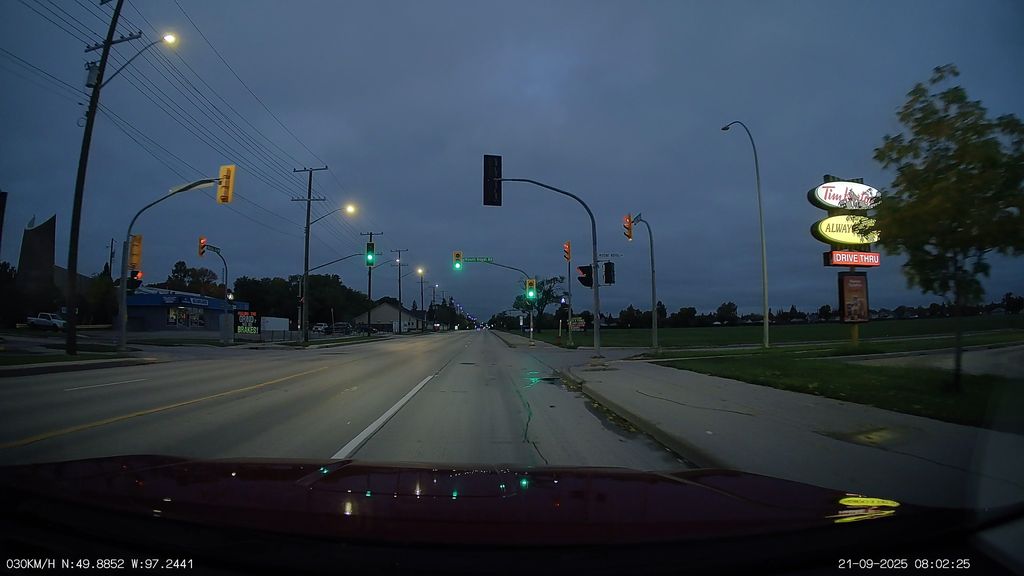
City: winnipeg